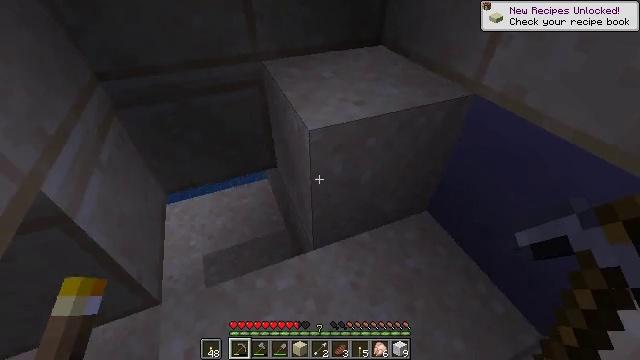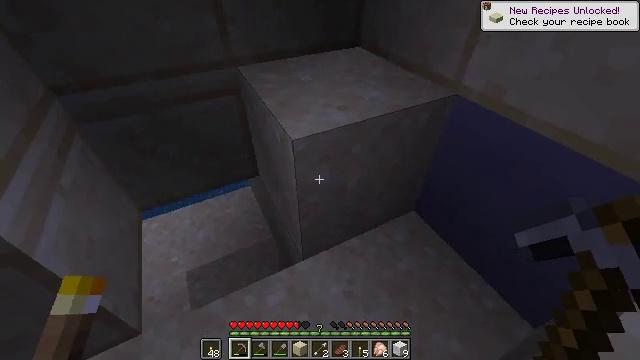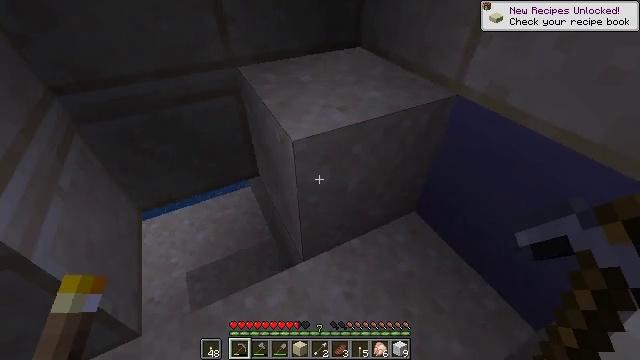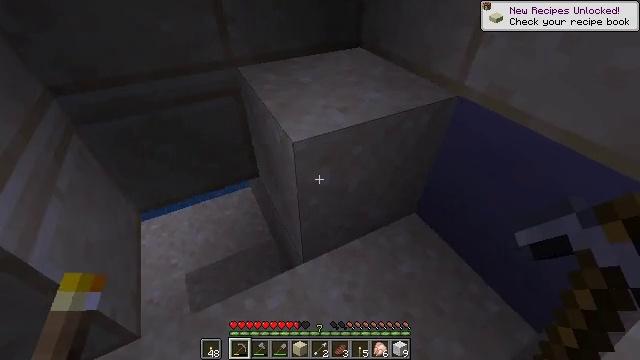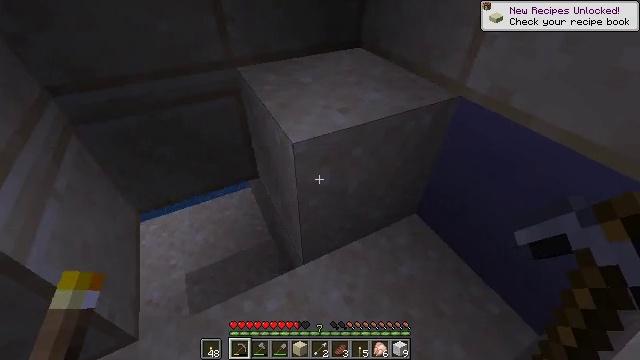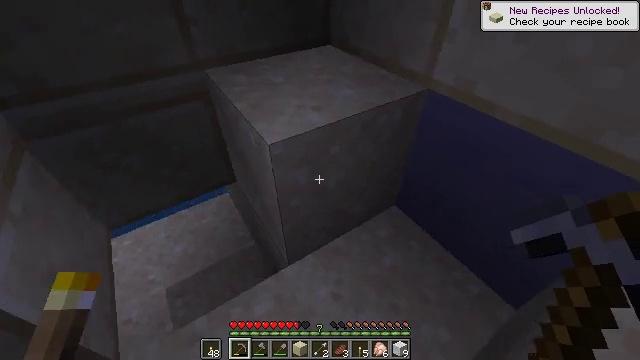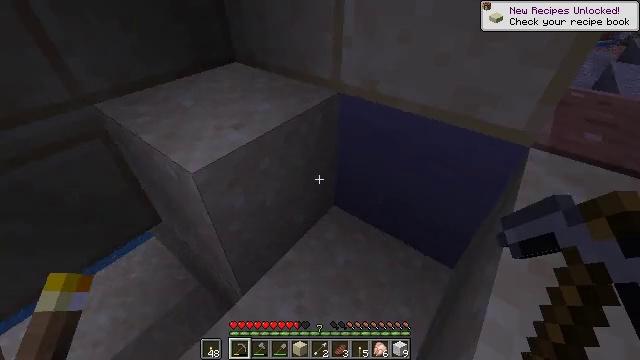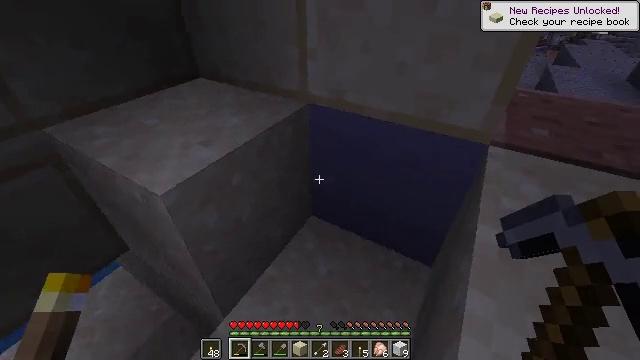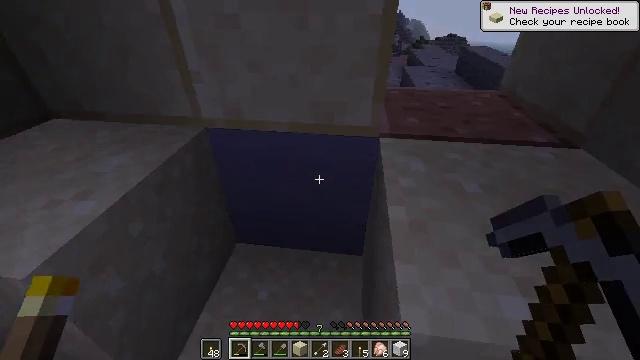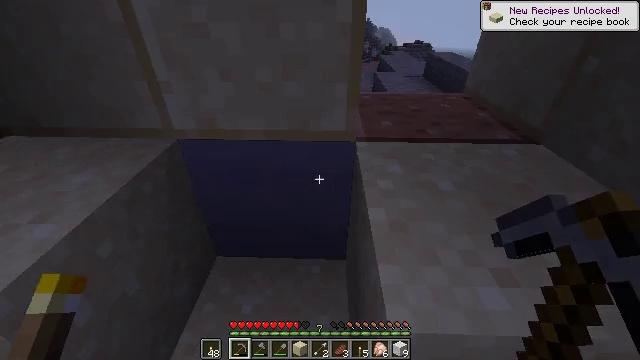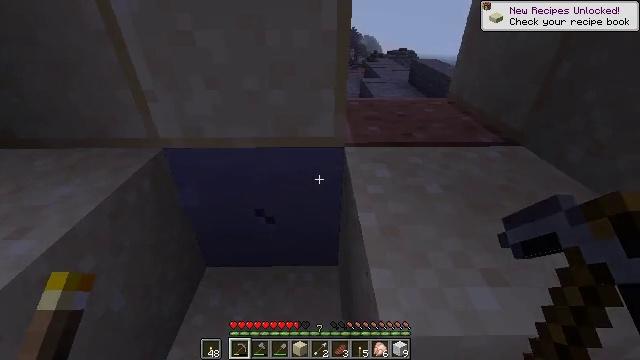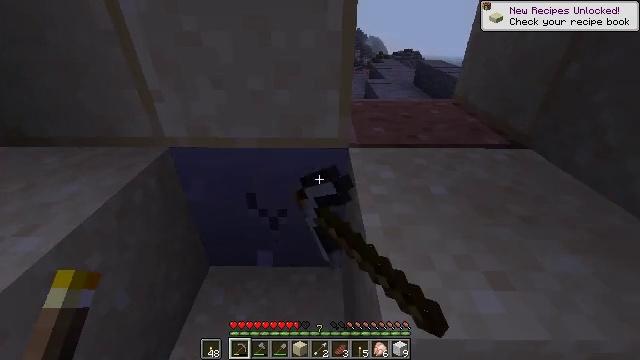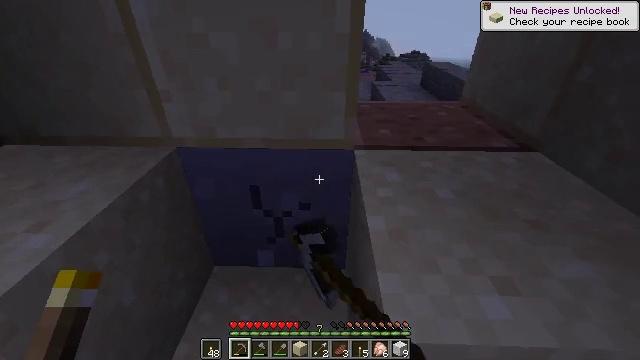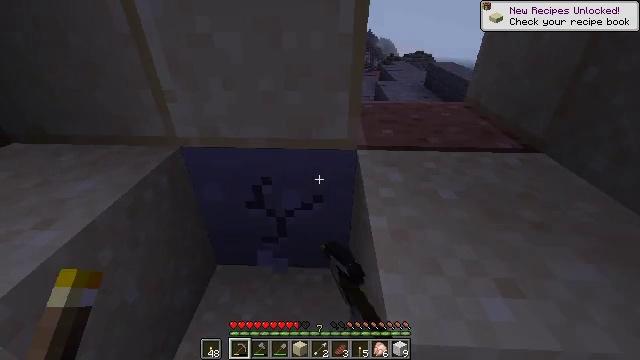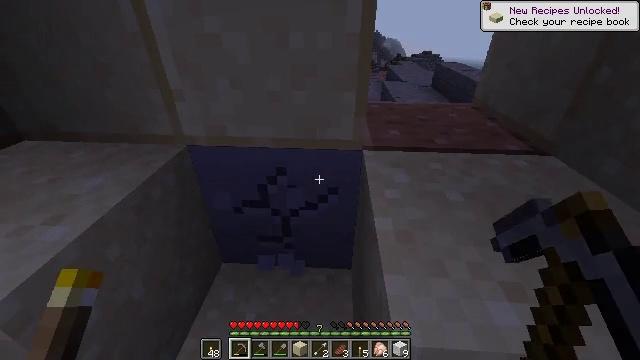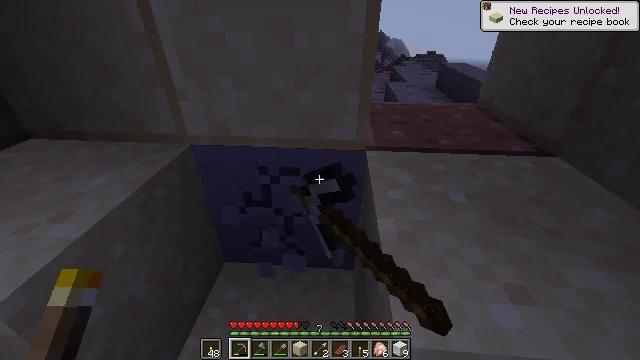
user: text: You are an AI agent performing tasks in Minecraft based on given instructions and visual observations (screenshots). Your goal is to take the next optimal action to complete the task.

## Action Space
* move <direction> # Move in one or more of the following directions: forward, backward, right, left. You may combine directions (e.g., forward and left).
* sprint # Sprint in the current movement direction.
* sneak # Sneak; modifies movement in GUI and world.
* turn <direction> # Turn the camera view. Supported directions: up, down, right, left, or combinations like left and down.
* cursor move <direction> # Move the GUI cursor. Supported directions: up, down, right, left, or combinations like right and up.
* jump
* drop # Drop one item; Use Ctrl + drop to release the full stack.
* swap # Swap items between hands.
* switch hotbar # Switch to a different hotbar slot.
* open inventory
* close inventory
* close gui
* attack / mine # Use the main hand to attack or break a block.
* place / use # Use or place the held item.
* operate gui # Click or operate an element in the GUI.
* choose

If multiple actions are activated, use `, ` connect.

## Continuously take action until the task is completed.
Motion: motion action
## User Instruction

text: Break light blue terracotta for building materials.
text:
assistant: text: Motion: turn right
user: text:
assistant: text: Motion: no_op
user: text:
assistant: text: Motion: no_op
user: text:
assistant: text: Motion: no_op
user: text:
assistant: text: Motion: turn right
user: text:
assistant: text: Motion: turn right and up
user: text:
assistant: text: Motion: turn right and up
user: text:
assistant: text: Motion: turn right and up
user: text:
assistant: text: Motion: turn right and up
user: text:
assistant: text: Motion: turn right and up, attack / mine
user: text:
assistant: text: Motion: turn left, attack / mine
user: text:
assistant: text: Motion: turn left, attack / mine
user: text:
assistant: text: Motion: attack / mine
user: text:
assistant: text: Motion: turn left, attack / mine
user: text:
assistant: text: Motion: attack / mine
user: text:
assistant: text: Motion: attack / mine
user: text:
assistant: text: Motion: attack / mine
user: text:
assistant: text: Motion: attack / mine
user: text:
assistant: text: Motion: attack / mine
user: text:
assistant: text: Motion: attack / mine
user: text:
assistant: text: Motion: attack / mine
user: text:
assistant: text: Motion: attack / mine
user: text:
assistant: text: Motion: turn right, attack / mine
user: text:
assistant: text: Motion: attack / mine